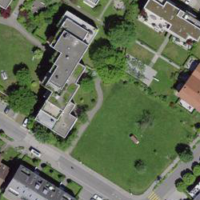
EUNIS habitat code: 54
Species observed at this site:
Milvus milvus